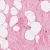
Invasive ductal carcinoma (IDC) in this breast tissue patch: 0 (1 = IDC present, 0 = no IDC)